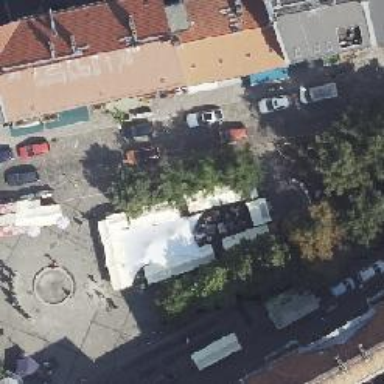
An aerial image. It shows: Marketplace.